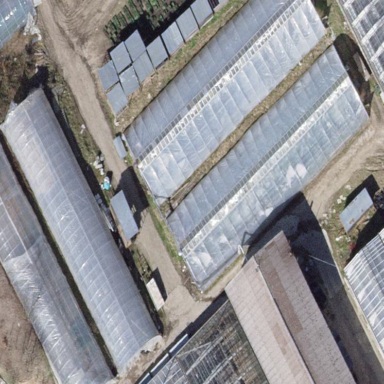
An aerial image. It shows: Greenhouse.